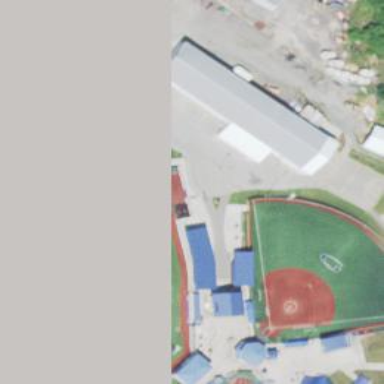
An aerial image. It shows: Softball pitch with artificial turf surface for leisure land.